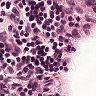
Metastatic tissue present: no